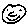
Label: smiley face